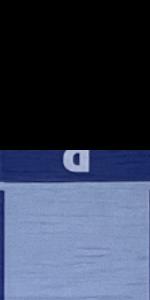
Label: Empty